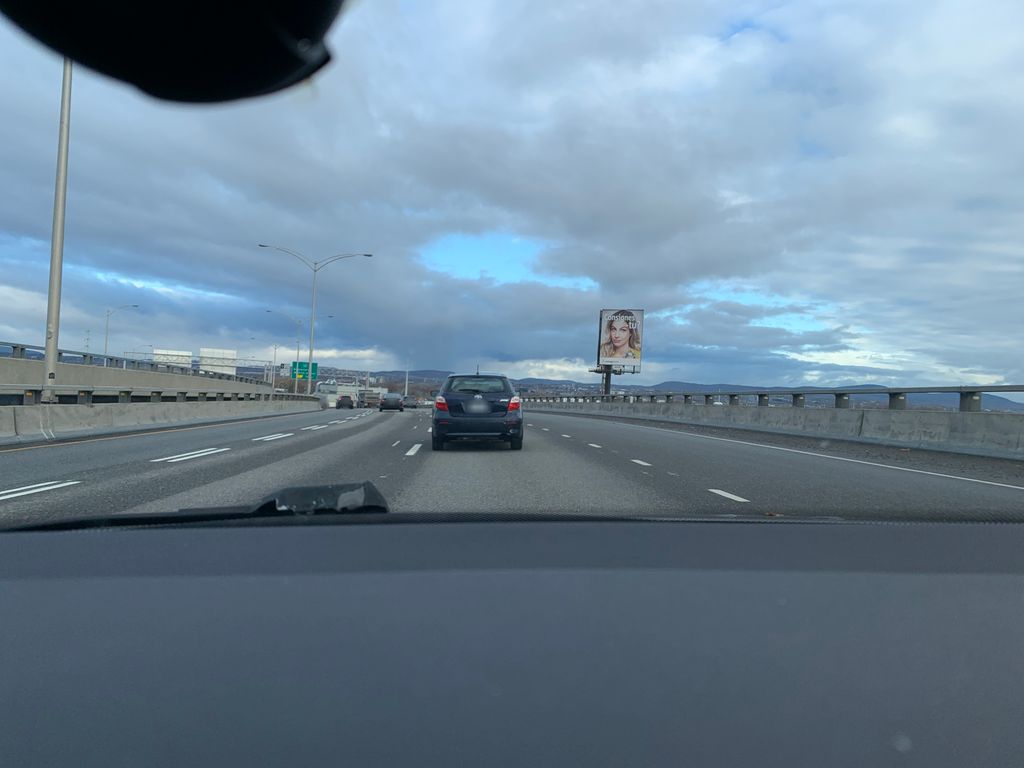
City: quebec_city